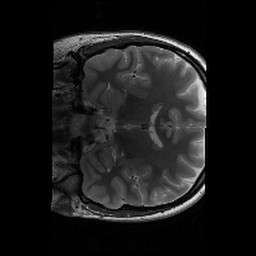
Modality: T2w
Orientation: coronal
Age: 20
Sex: female
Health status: healthy
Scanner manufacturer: siemens
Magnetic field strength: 3 T
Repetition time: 6 s
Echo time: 0.064 s